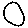
Label: circle